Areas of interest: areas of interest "Han Hao Horticulture"
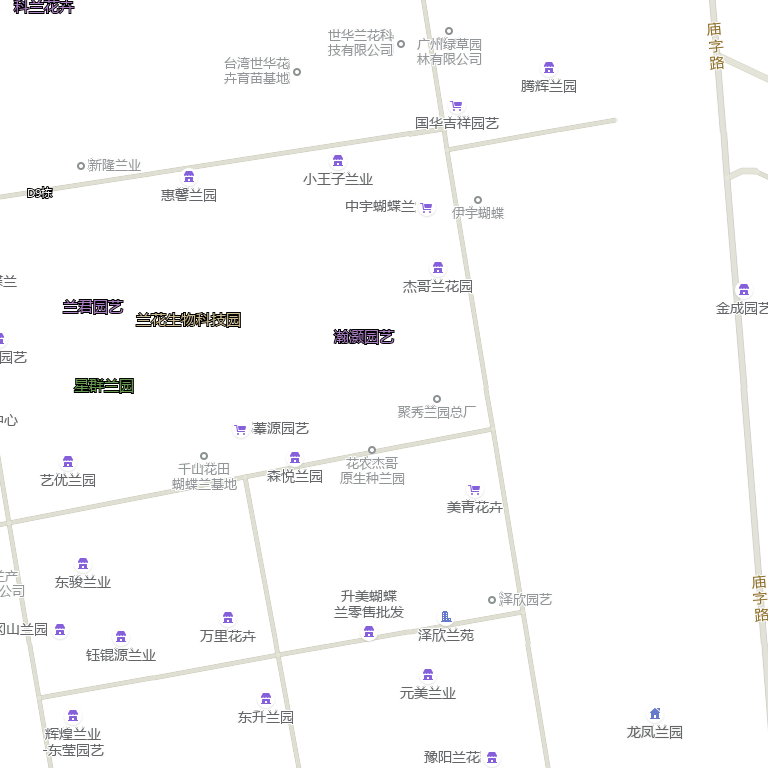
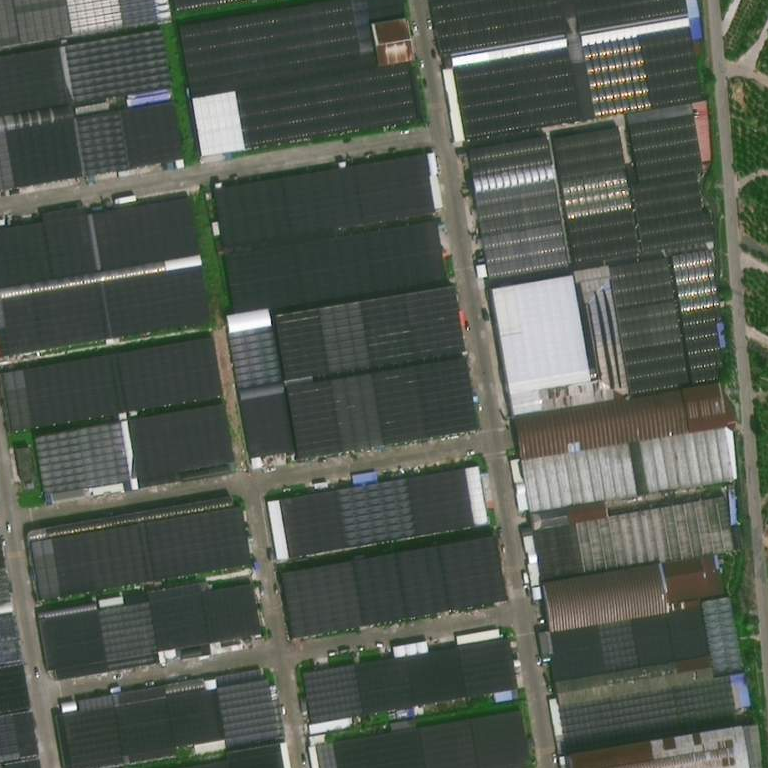